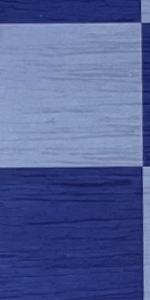
Label: Empty